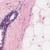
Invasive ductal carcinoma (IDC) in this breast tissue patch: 0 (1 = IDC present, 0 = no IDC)